Question: I can't seem to override the user agent CSS settings, even when I use '!'.
I have buttons as links and use AngularJS. I added a screenshot below:
Notice how even with '!' I cannot override the 'background-color'.
I am using sass and haml for my view.

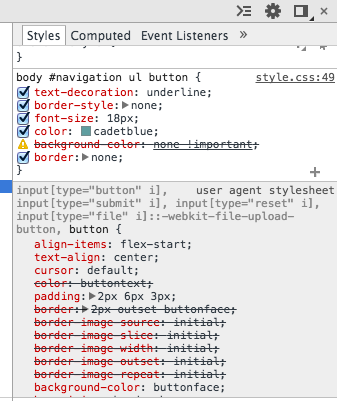
Answer: 'none' is not a valid value for 'background-color', but it is a valid value for the 'background' shorthand. The mixup comes from it being seemingly natural to think that the 'none' value in the shorthand sets 'background-color', but it actually refers to the 'background-image' property.
Use 'background-color: transparent' instead.
<URL>